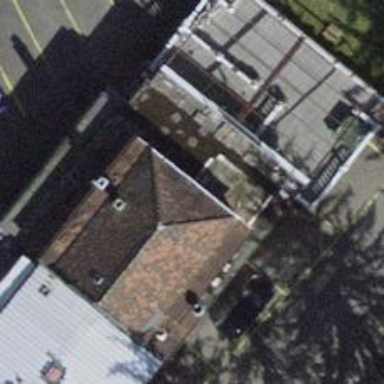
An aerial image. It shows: Restaurant.